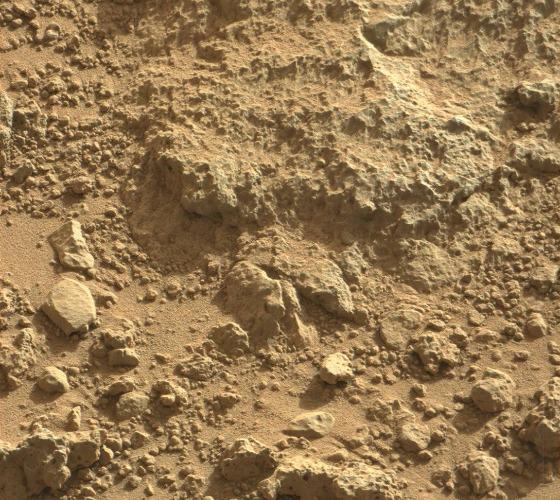
Terrain classes present: Bedrock, Gravel / Sand / Soil, Rock, Shadow